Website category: game
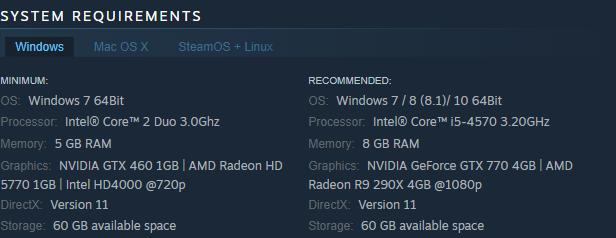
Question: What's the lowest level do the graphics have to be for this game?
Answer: NVIDIA GTX 460 1GB | AMD Radeon HD 5770 1GB | Intel HD4000 @720p

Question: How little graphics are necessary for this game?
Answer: NVIDIA GTX 460 1GB | AMD Radeon HD 5770 1GB | Intel HD4000 @720p

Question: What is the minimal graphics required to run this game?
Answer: NVIDIA GTX 460 1GB | AMD Radeon HD 5770 1GB | Intel HD4000 @720p

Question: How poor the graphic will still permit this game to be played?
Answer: NVIDIA GTX 460 1GB | AMD Radeon HD 5770 1GB | Intel HD4000 @720p

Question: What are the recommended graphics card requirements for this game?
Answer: NVIDIA GeForce GTX 770 4GB | AMD Radeon R9 290X 4GB @1080p

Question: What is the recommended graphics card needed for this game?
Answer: NVIDIA GeForce GTX 770 4GB | AMD Radeon R9 290X 4GB @1080p

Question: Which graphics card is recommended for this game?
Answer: NVIDIA GeForce GTX 770 4GB | AMD Radeon R9 290X 4GB @1080p

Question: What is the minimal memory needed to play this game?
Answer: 5 GB RAM

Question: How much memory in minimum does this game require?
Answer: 5 GB RAM

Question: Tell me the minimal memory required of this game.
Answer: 5 GB RAM

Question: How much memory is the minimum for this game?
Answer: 5 GB RAM

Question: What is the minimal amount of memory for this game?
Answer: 5 GB RAM

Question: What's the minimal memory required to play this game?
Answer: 5 GB RAM

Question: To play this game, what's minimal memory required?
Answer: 5 GB RAM

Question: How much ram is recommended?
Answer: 8 GB RAM

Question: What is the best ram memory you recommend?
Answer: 8 GB RAM

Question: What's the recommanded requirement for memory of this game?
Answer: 8 GB RAM

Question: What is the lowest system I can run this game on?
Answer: Windows 7 64Bit

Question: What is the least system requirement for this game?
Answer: Windows 7 64Bit

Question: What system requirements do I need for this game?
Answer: Windows 7 64Bit

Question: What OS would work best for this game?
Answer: Windows 7 / 8 (8.1)/ 10 64Bit

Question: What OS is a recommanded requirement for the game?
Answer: Windows 7 / 8 (8.1)/ 10 64Bit

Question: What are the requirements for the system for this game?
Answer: Windows 7 / 8 (8.1)/ 10 64Bit

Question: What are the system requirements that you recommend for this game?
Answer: Windows 7 / 8 (8.1)/ 10 64Bit

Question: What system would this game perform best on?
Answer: Windows 7 / 8 (8.1)/ 10 64Bit

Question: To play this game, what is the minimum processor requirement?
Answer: Intel Core 2 Duo 3.0Ghz

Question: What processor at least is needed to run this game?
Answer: Intel Core 2 Duo 3.0Ghz

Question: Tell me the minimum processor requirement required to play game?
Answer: Intel Core 2 Duo 3.0Ghz

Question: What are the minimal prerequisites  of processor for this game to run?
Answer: Intel Core 2 Duo 3.0Ghz

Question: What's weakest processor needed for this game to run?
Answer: Intel Core 2 Duo 3.0Ghz

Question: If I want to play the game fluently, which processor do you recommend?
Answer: Intel Core i5-4570 3.20GHz

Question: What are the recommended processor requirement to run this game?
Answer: Intel Core i5-4570 3.20GHz

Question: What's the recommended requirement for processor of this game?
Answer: Intel Core i5-4570 3.20GHz

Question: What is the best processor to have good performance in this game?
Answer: Intel Core i5-4570 3.20GHz

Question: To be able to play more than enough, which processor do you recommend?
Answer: Intel Core i5-4570 3.20GHz